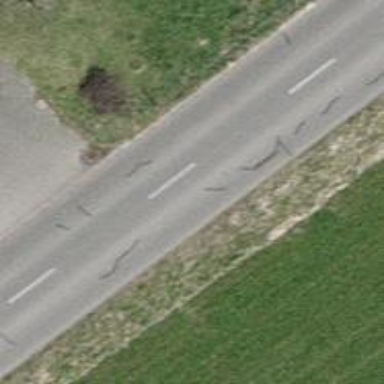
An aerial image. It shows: Asphalt road classified as tertiary.